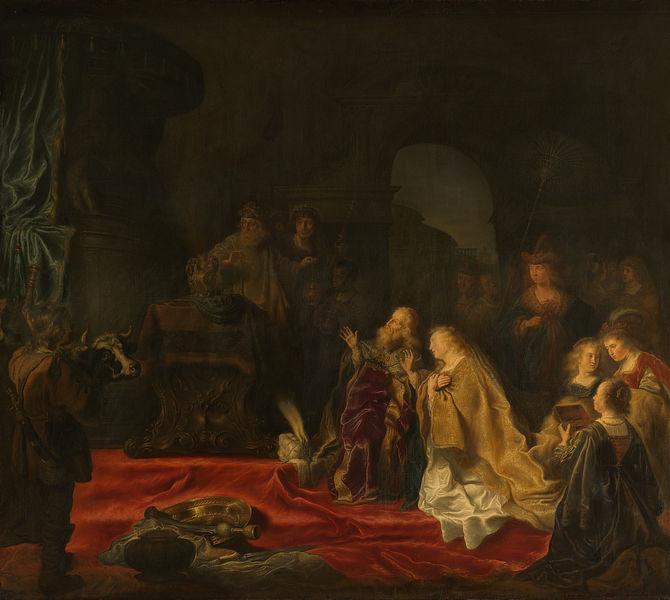
Titel: De afgoderij van koning Salomo
Künstler: Salomon Koninck
Standort: Amsterdam
Institution: Rijksmuseum
Schlagwörter: titien, bible, grotte, personnage, clair-obscur, père